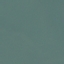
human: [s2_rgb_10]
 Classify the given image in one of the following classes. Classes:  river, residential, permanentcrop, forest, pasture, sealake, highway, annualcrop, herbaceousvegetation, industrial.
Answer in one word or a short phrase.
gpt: SeaLake